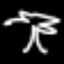
Label: palm tree